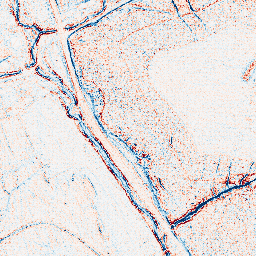
Category: edge_preserving
Decomposition family: anisotropic_diffusion
Decomposition parameters: iterations: 5
kappa: 100
gamma: 0.05
Upsampling method: nearest
Upsampling parameters: scale: 2
Upsampling scale: 2